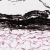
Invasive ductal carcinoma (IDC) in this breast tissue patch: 0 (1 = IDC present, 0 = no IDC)